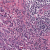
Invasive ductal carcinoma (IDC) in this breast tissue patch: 1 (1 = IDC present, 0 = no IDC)